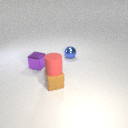
small blue metal sphere to the right of small brown rubber cube